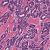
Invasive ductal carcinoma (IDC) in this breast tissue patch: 1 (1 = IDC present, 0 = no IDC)